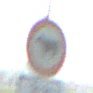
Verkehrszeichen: VerbotViehtrieb
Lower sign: ZeitangabenMitBeschraenkungAufWochentage9
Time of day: MorningAfternoon
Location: Outdoor (Special)
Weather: Clear
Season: NotSpecified
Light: Natural